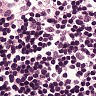
Metastatic tissue present: no